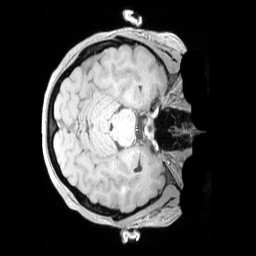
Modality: T1w
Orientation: axial
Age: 40
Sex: female
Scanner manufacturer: siemens
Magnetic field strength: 3 T
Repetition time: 5 s
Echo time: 0.00298 s